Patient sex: M
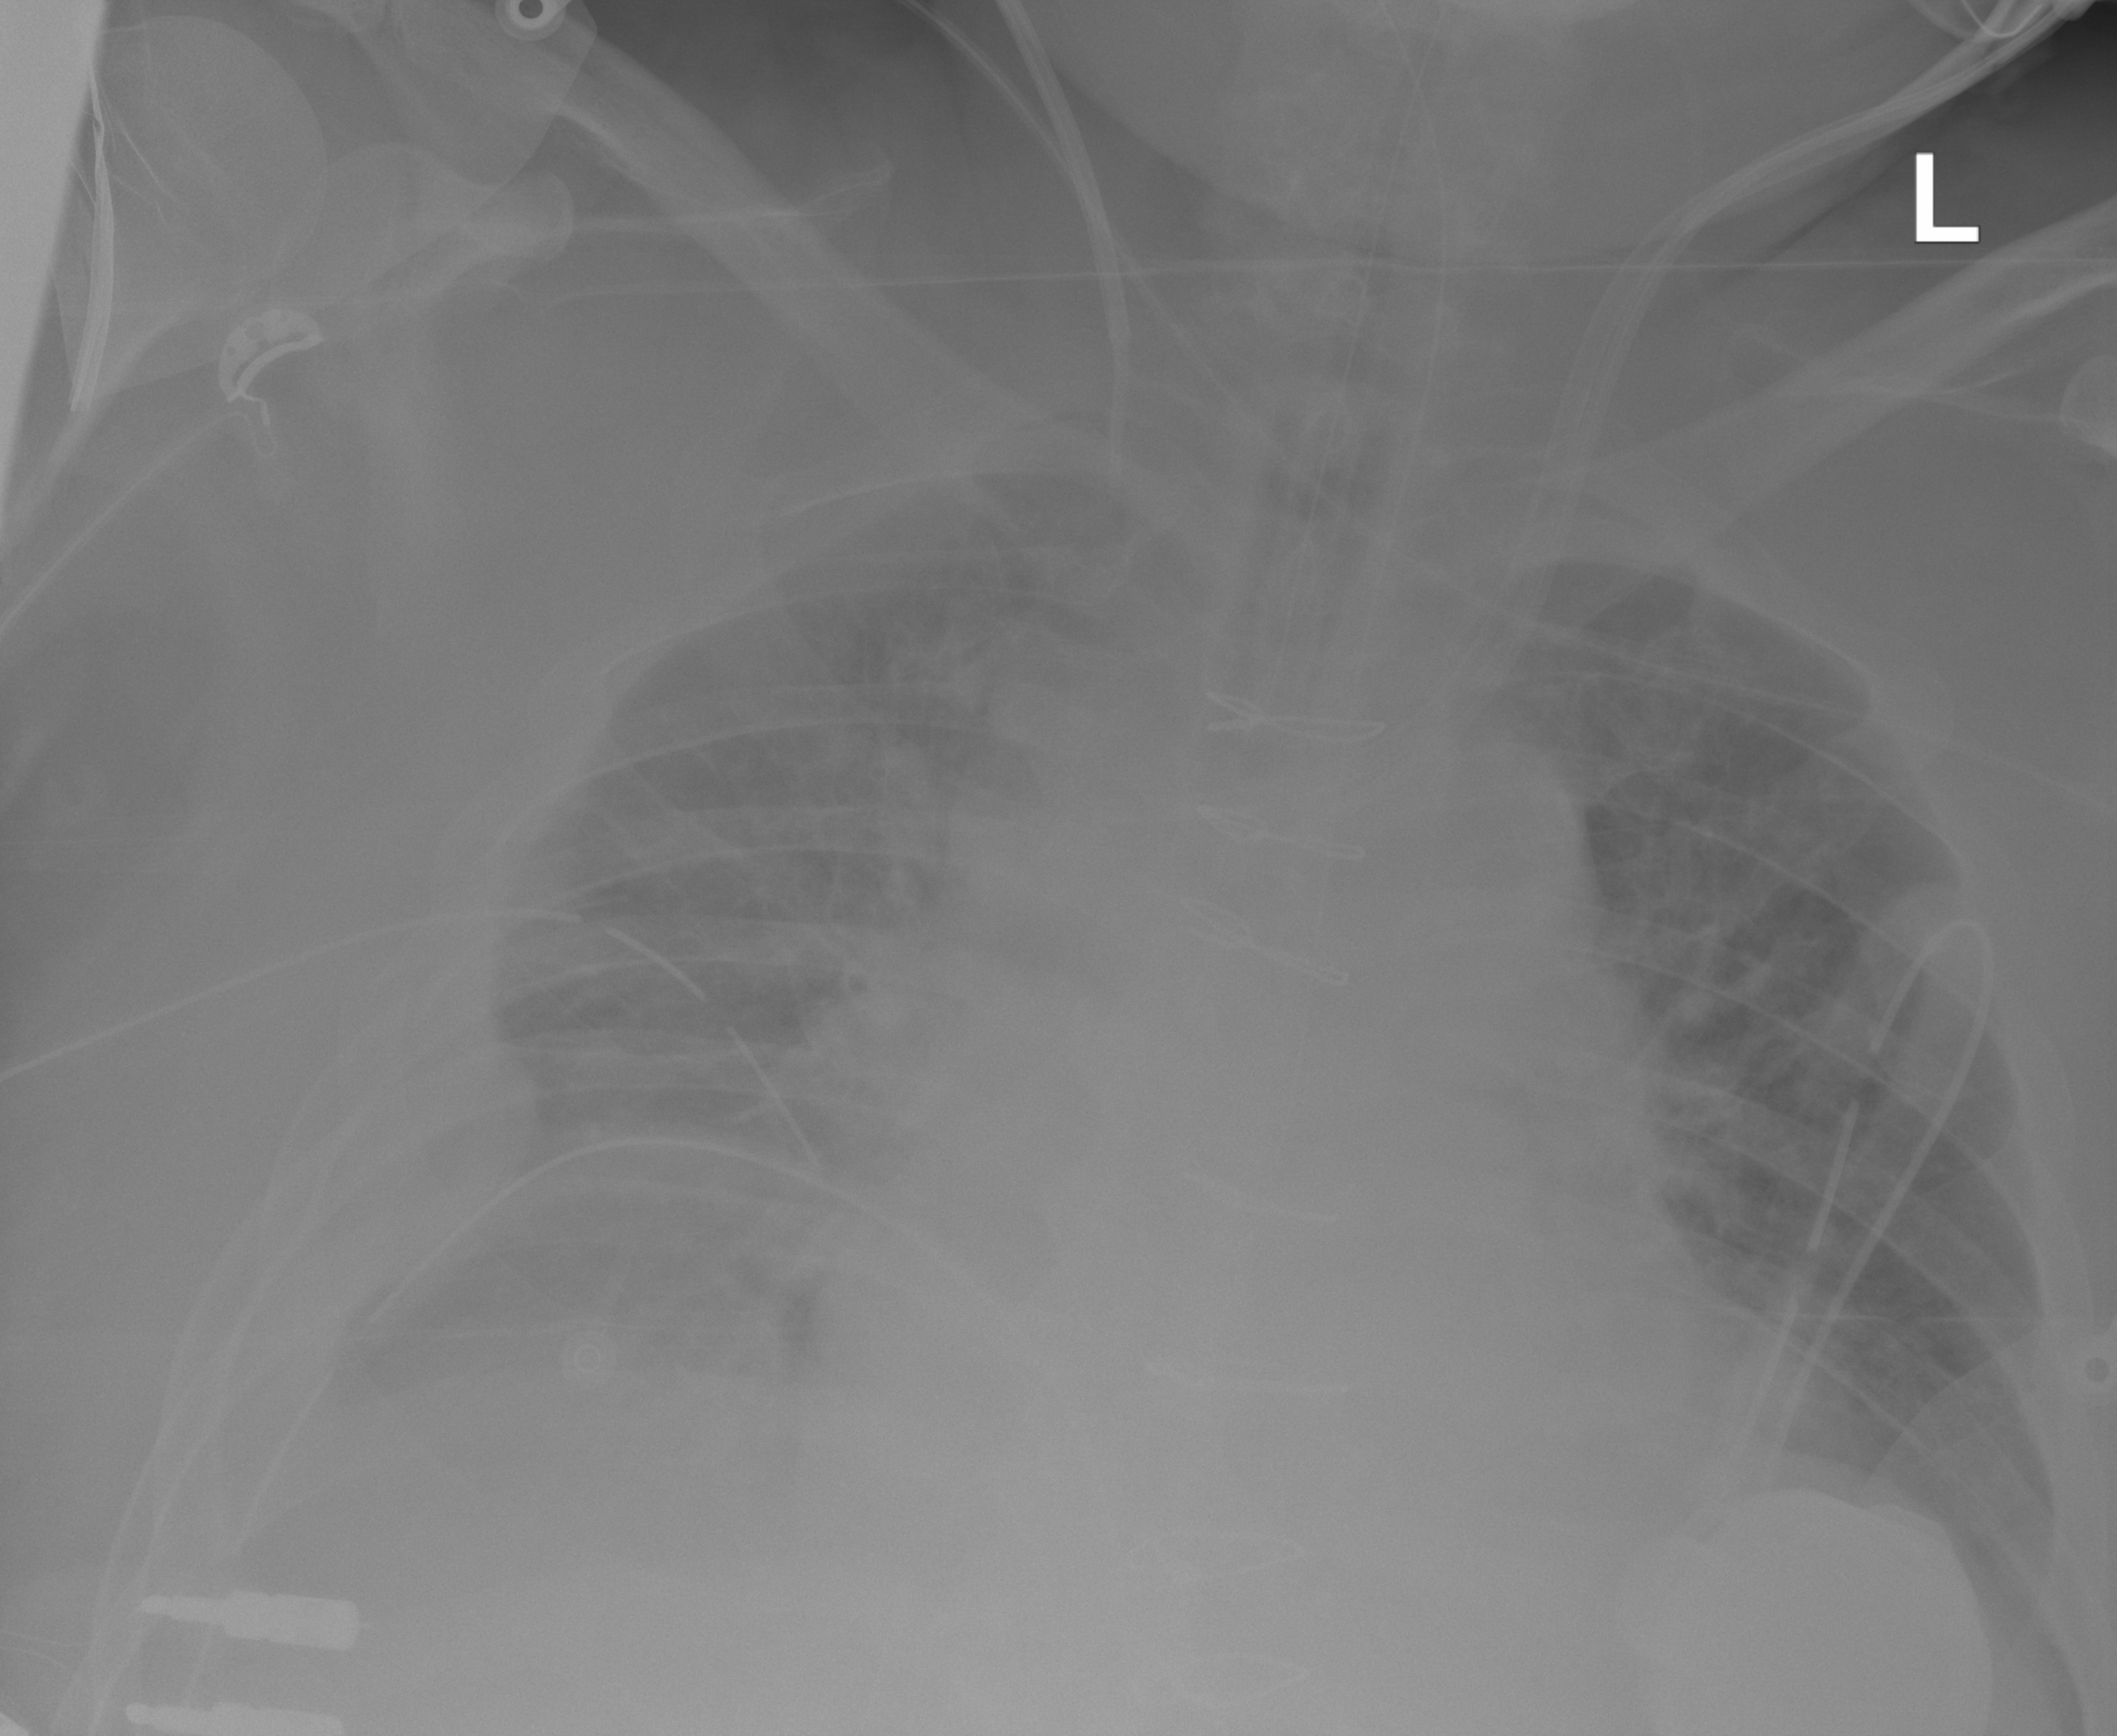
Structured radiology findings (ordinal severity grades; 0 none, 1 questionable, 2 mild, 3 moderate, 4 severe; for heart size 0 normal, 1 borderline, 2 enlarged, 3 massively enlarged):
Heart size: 2
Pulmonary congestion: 2
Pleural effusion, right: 3
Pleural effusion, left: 1
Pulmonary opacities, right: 2
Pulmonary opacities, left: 1
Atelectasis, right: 2
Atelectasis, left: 0